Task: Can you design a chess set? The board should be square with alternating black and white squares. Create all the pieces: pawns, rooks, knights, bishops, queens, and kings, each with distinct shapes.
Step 1858:
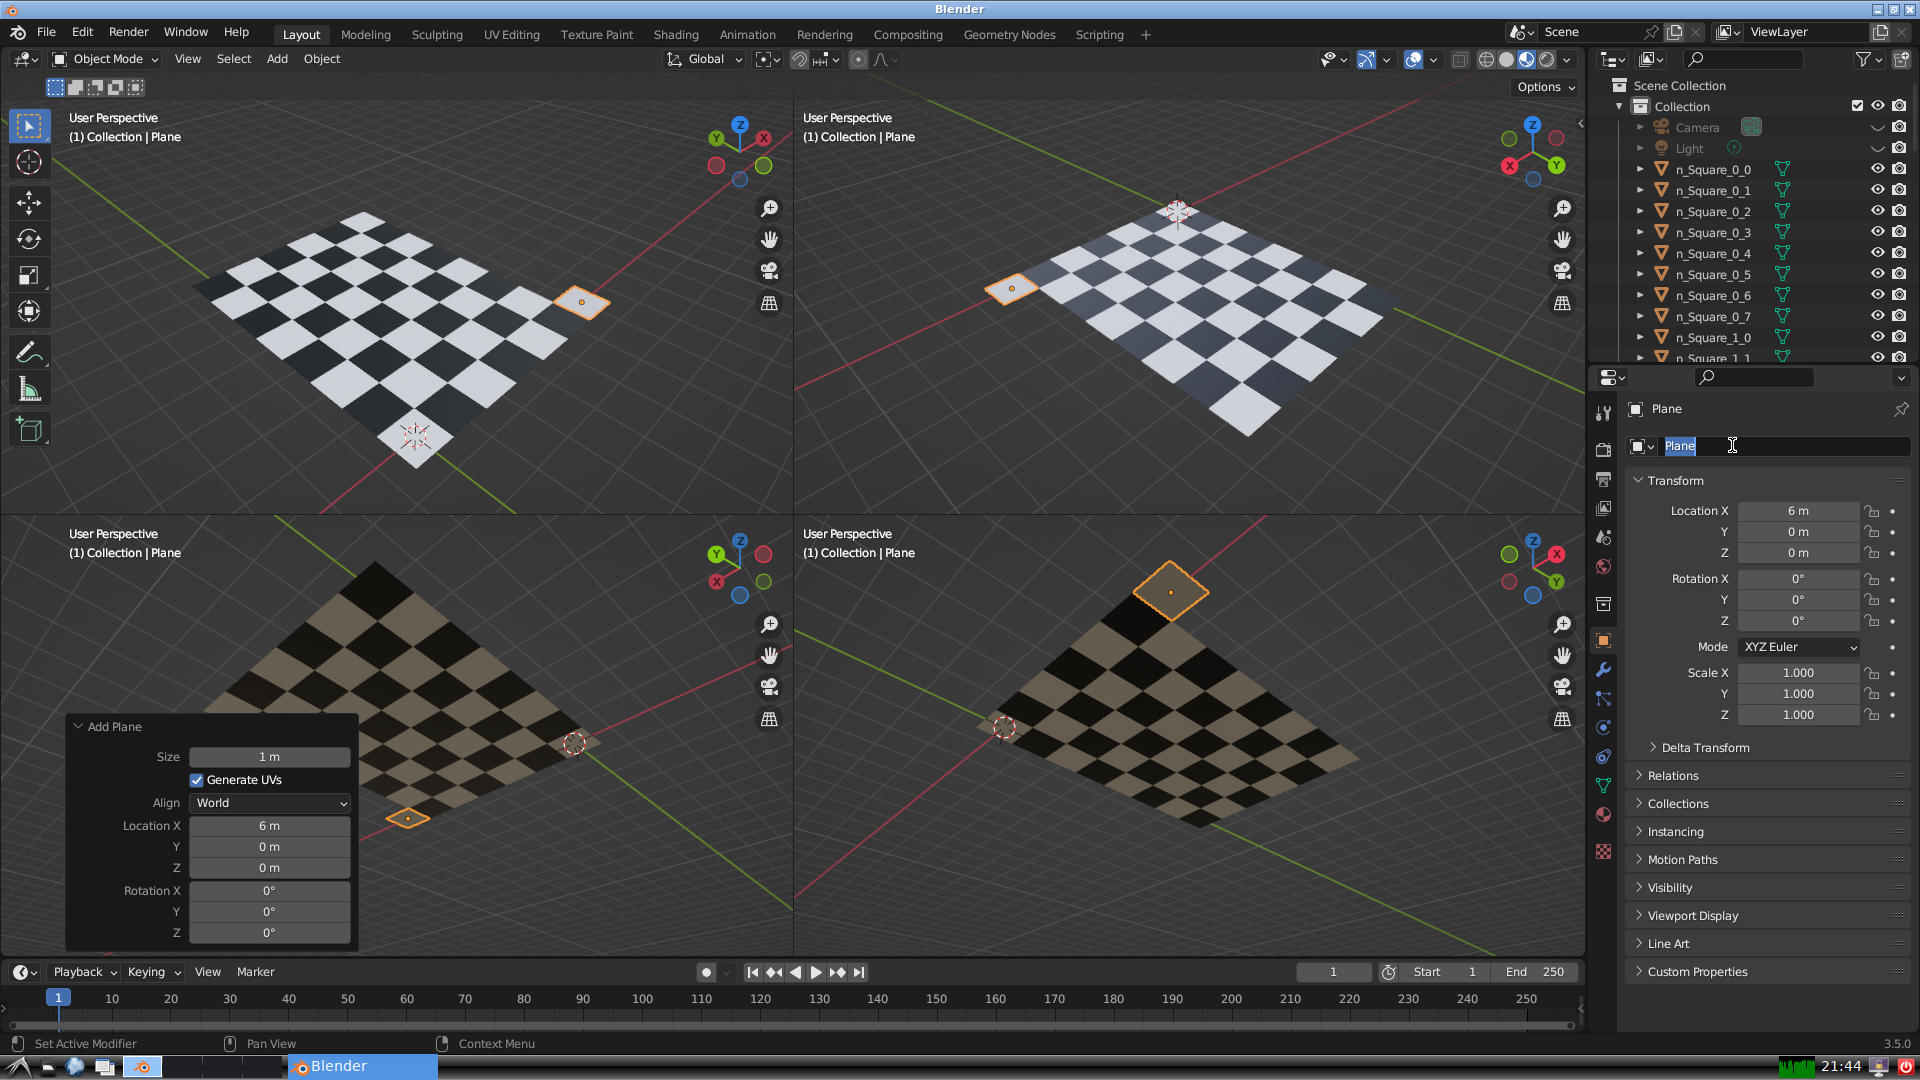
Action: input_text: n_Square_6_0